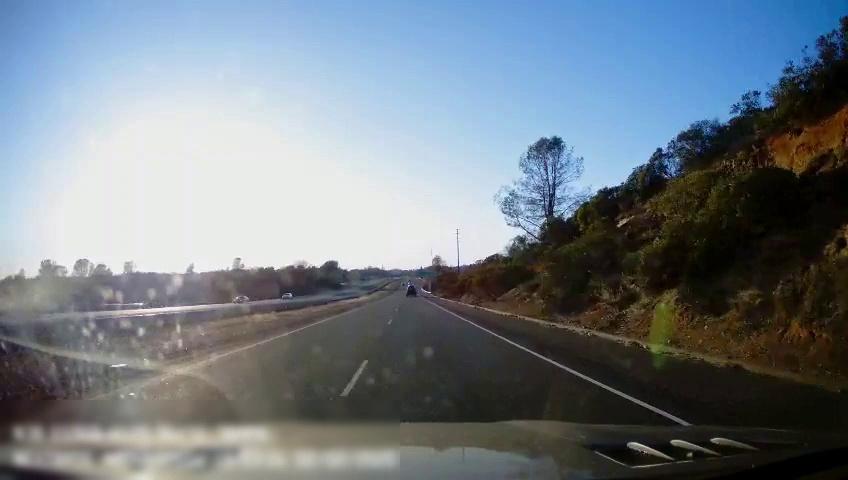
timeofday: Day
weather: Sunny
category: Drivable Space
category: Drivable Space
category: Vehicles | Truck
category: Vehicles | Car
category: Vehicles | SUV
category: Lanes | Current Lane
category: Lanes | Current Lane
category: Lanes | Alternate Lane
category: Traffic | Signs